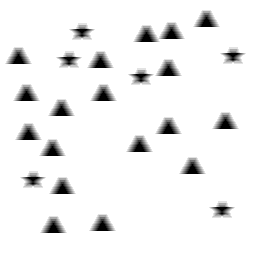
Squares: 0
Triangles: 18
Stars: 6
Total shapes: 24